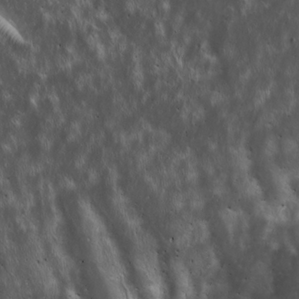
Label: non_frost